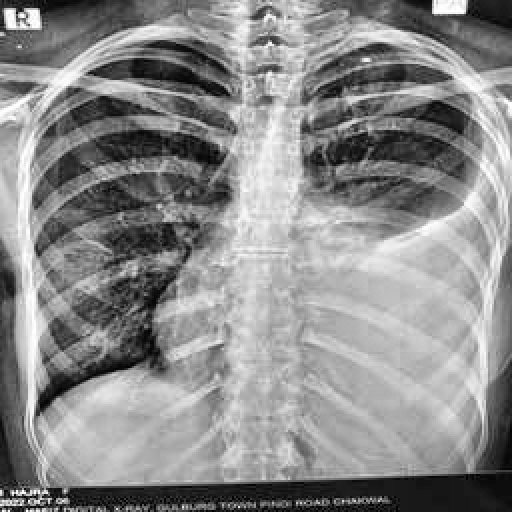
Finding: TUBERCULOSIS